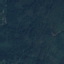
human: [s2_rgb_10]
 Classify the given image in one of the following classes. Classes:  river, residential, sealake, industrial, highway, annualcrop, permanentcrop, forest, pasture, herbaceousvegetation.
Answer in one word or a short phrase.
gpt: Forest